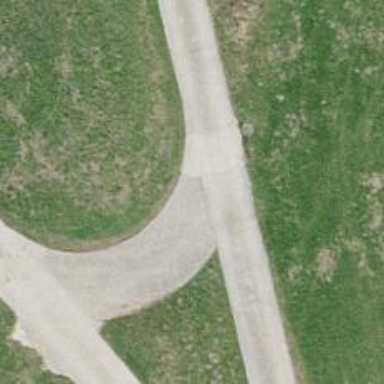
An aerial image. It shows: Concrete track with grade1 quality.